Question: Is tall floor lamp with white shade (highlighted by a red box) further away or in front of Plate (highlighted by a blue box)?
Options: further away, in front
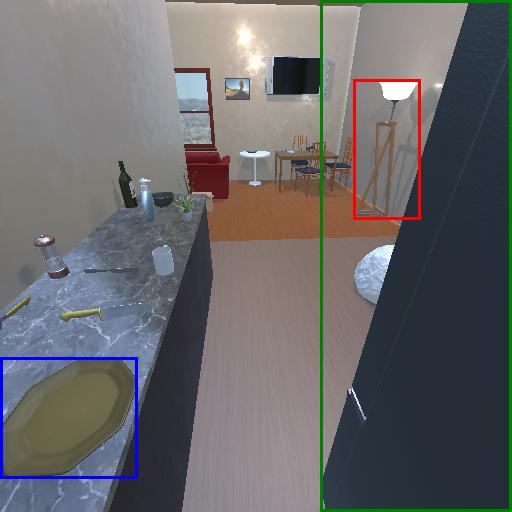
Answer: further away